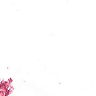
Metastatic tissue present: no